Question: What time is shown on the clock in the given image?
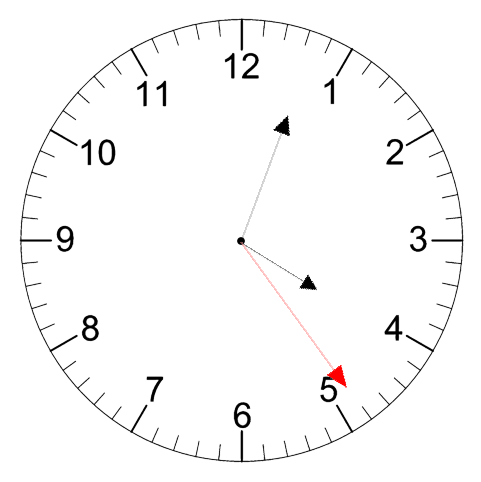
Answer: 04:03:24